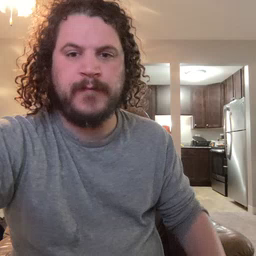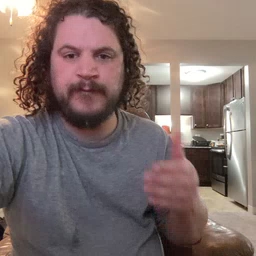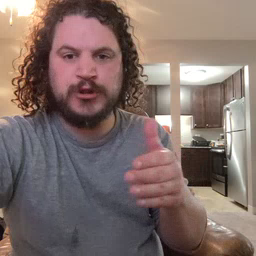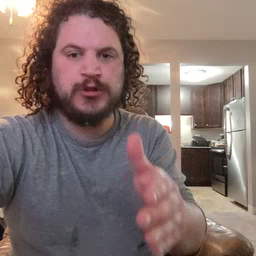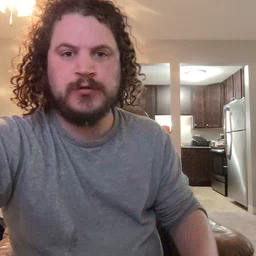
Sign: fish